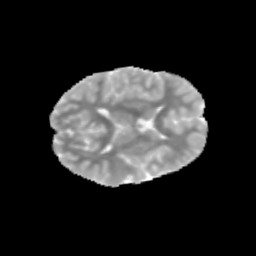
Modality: MD
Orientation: axial
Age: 9
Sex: male
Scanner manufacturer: siemens
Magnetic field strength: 3 T
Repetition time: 3.8 s
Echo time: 0.07 s